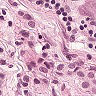
Metastatic tissue present: yes